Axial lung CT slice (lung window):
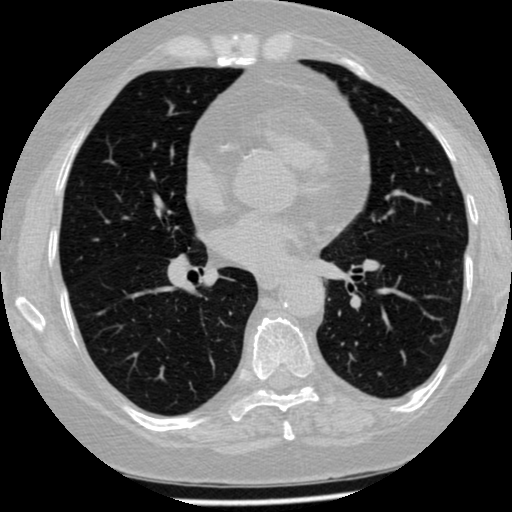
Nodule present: no